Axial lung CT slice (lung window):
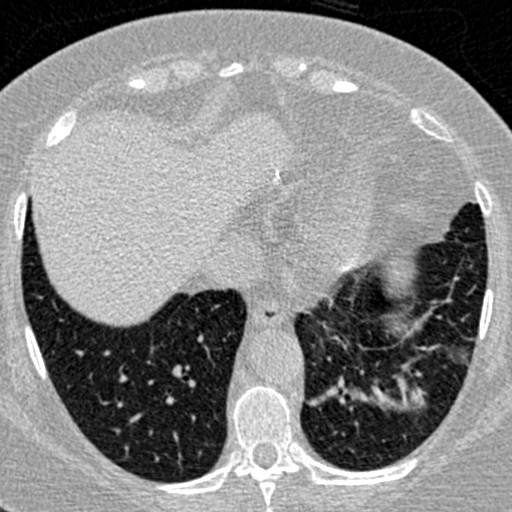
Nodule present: no